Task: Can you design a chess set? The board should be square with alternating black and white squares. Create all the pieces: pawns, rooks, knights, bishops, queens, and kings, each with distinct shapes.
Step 5291:
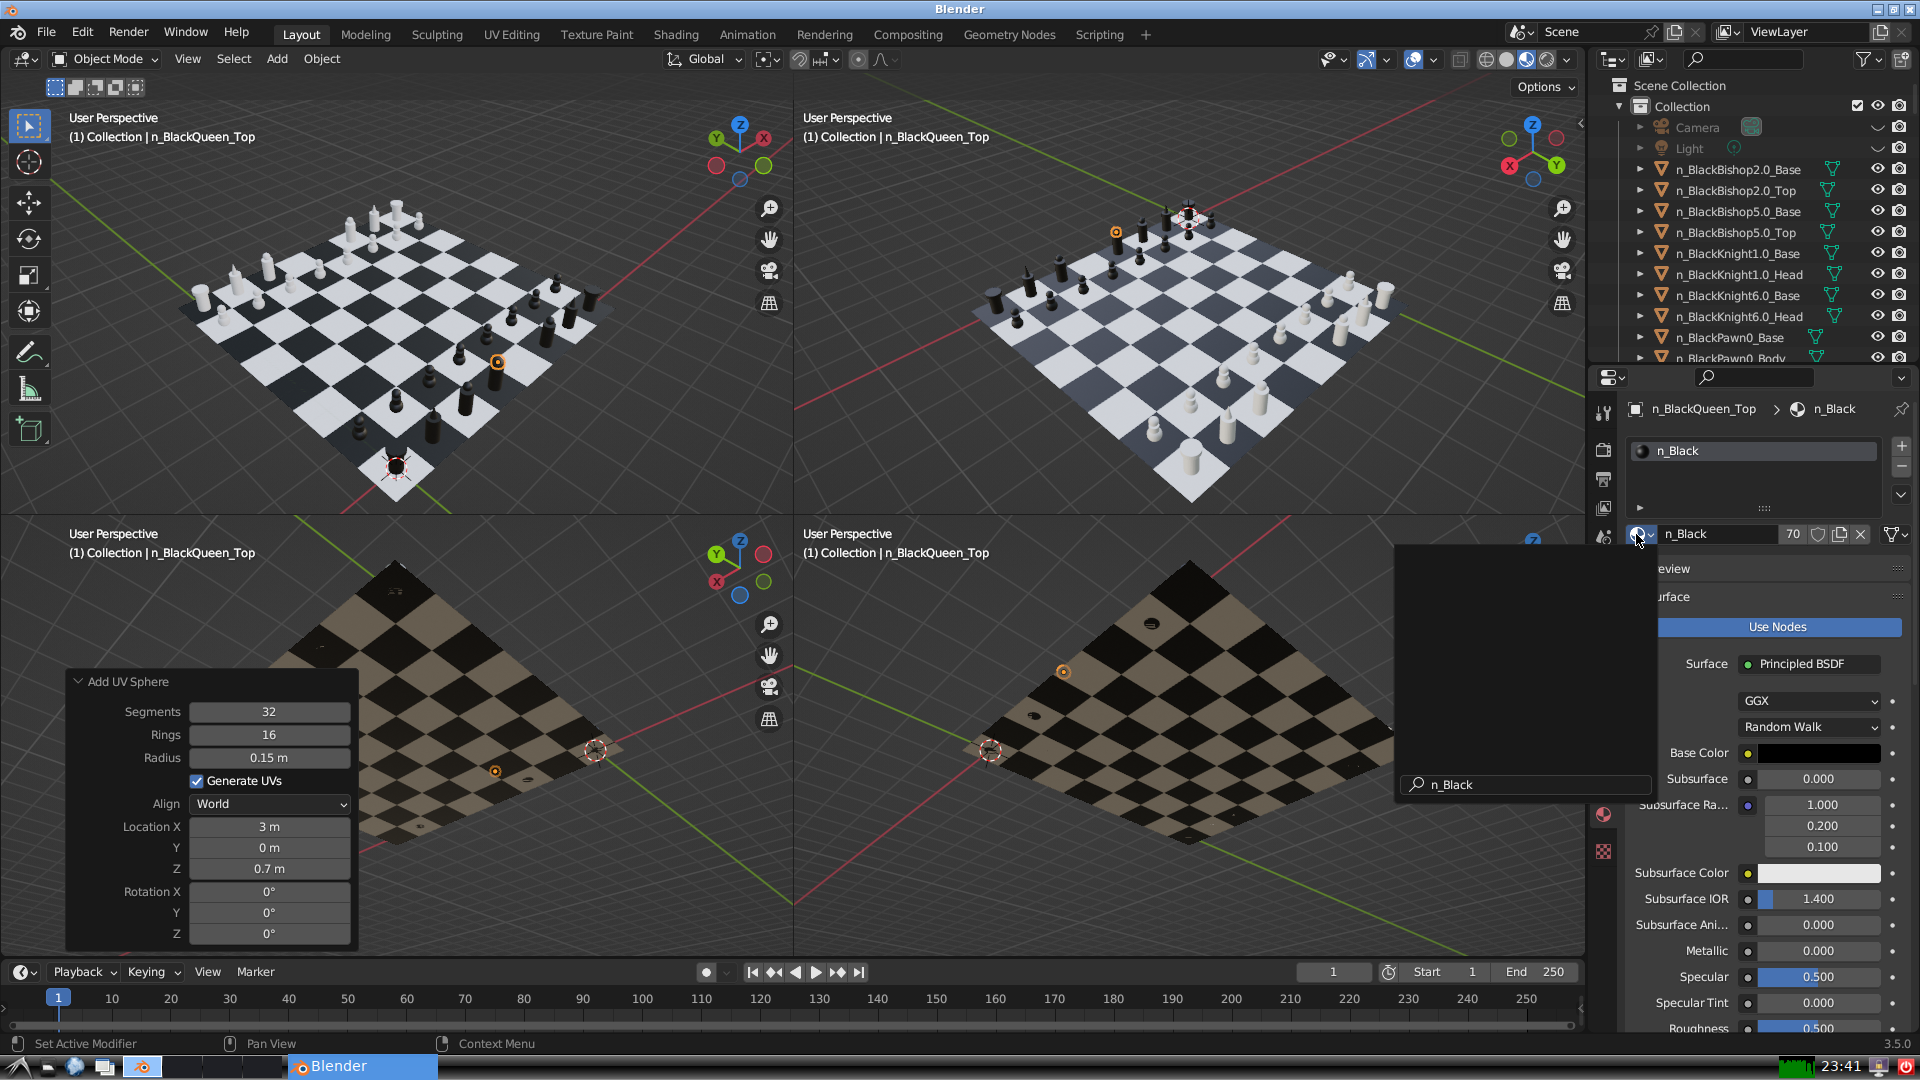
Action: {"mouse_move": [278, 58]}